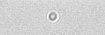
Label: camera_spot